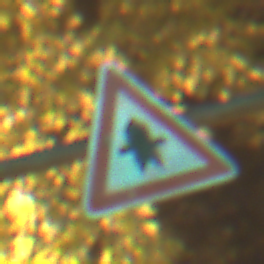
Verkehrszeichen: Vorfahrt
Umgebung: Outdoor, Urban
Tageszeit: Night
Wetter: PartlyCloudy
Licht: Artificial
Jahreszeit: NotSpecified
Kontrast: HighContrast